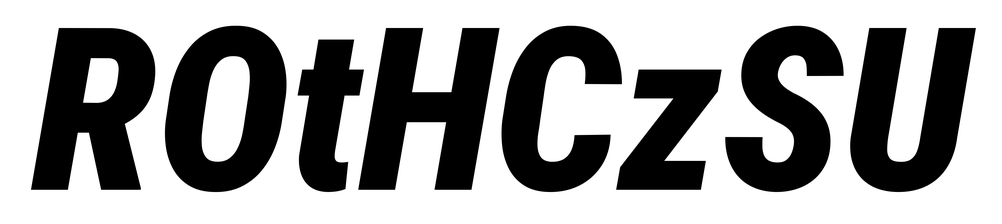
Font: Roboto-Italic_Condensed_Black_Italic